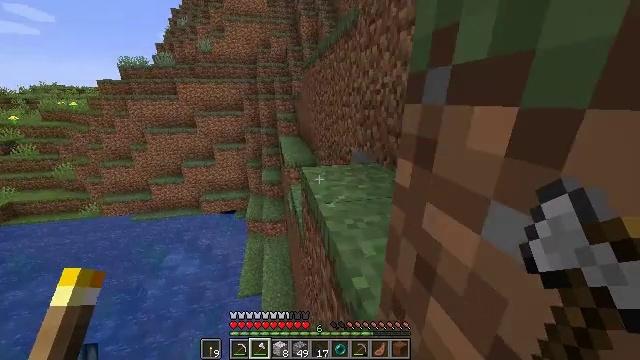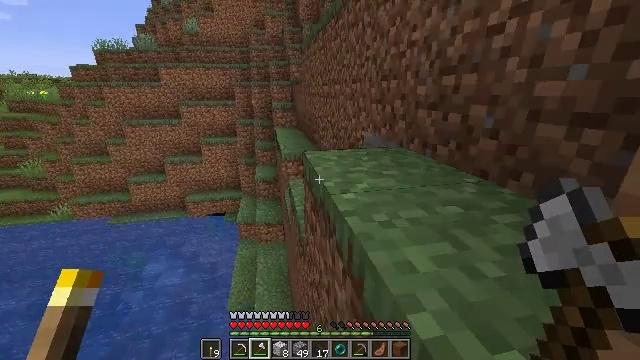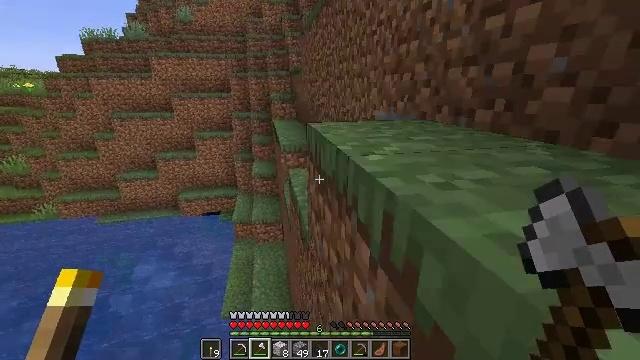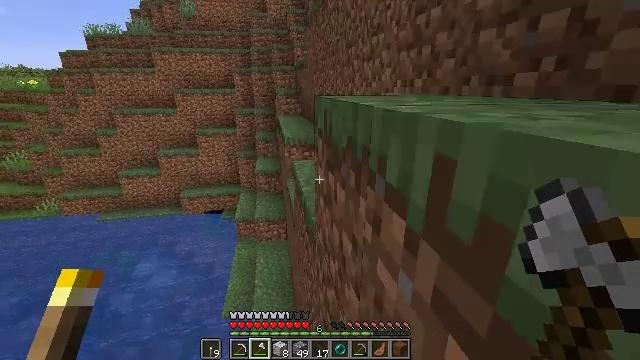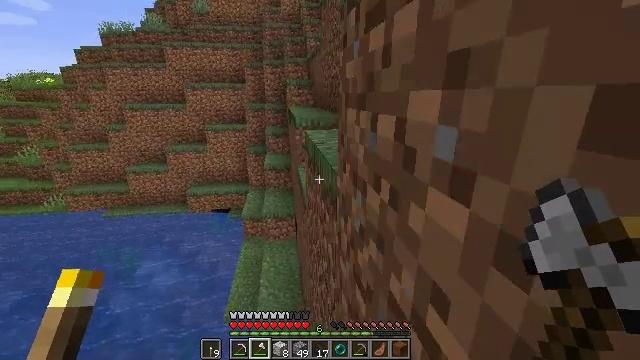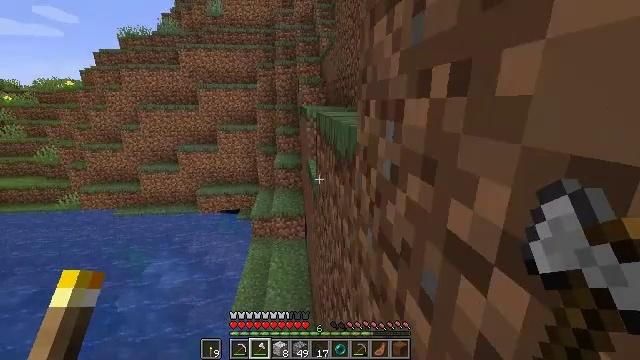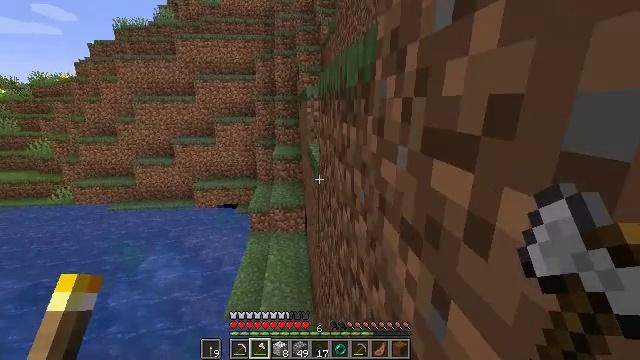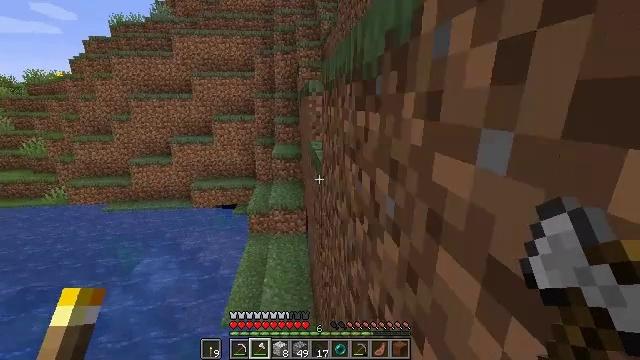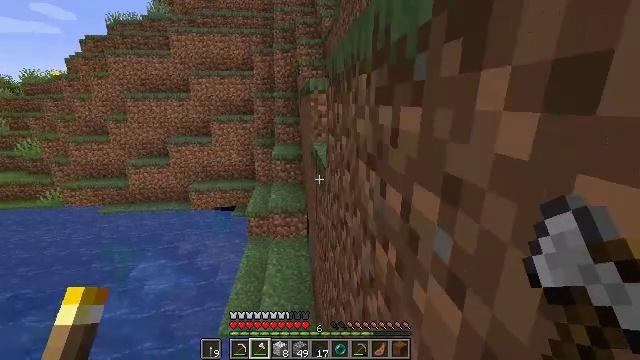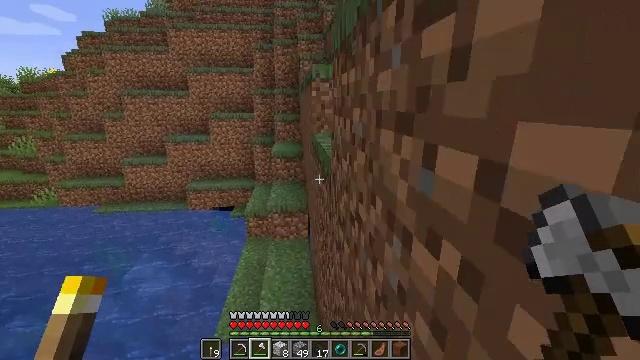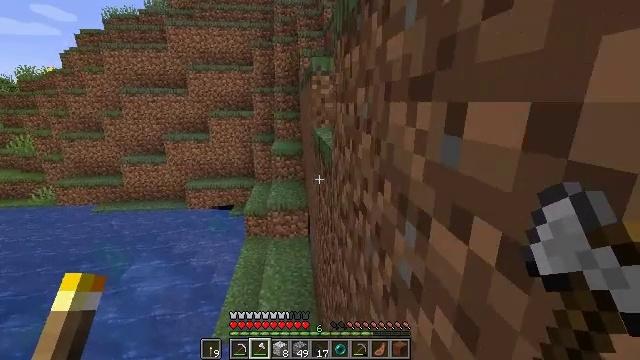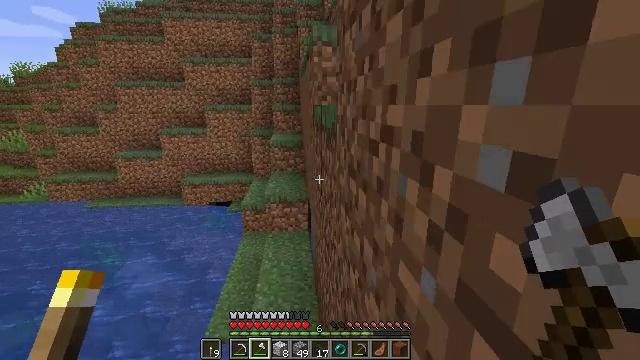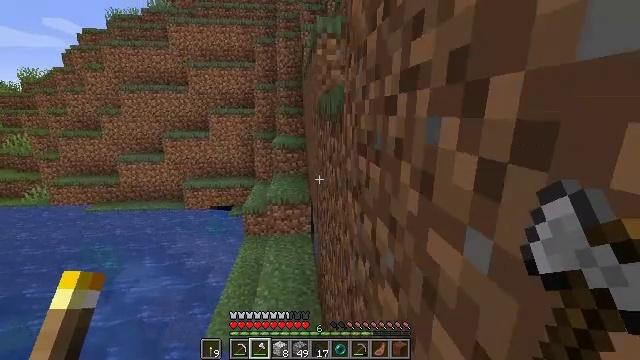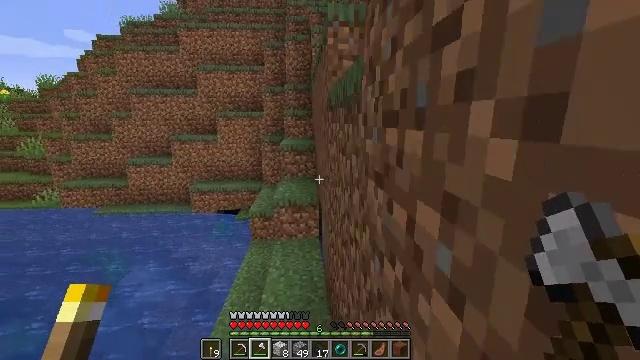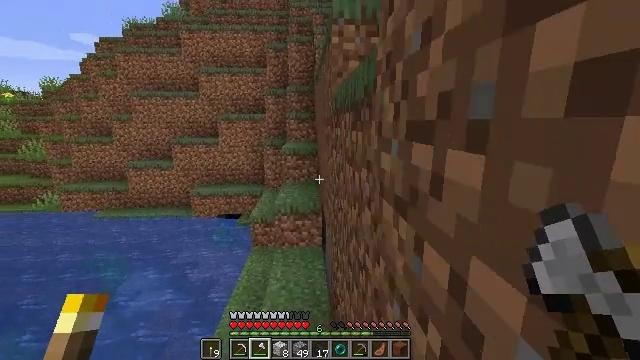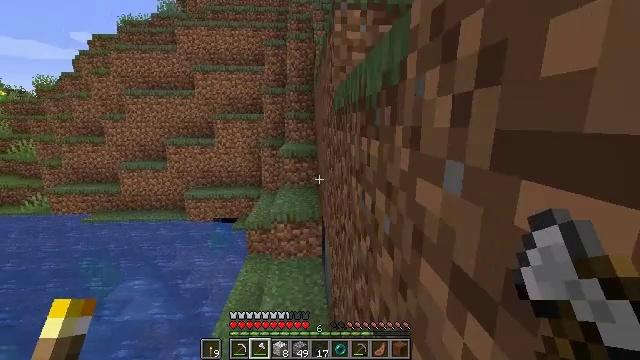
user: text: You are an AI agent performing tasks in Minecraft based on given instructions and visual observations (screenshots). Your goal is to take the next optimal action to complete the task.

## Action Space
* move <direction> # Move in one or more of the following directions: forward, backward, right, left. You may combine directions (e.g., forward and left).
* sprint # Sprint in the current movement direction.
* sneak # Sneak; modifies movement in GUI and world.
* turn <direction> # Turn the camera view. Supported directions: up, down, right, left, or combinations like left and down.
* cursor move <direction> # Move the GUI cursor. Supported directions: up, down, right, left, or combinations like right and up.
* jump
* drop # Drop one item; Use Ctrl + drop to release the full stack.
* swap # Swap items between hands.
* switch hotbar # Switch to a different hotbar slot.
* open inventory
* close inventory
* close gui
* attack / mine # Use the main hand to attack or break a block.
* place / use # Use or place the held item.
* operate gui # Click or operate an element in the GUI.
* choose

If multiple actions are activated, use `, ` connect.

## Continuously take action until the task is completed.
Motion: motion action
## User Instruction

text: Kill mobs.
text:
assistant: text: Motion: move forward, sprint
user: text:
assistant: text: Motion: move forward, sprint
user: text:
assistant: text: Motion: move forward, sprint, turn left
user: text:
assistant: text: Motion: move forward, sprint, turn left and up
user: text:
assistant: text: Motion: move forward, sprint, turn left and up
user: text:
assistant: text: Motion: move forward, sprint
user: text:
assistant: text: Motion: move forward, sprint
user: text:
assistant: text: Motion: move forward, sprint
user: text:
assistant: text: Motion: move forward, sprint
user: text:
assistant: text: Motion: move forward, sprint
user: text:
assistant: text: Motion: move forward, sprint
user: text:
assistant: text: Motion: move forward, sprint, turn up
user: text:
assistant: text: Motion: move forward, sprint, turn left and up
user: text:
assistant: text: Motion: move forward, sprint
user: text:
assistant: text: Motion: move forward, sprint
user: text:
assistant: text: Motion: move forward, sprint
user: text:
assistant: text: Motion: move forward, sprint, turn up
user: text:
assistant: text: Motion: move forward, sprint
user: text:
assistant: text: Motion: move forward, sprint
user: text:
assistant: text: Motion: move forward, sprint
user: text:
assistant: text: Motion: move forward, sprint
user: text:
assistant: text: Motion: move forward, sprint
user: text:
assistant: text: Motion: move forward and move left, sprint
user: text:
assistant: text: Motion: move forward and move left, sprint, turn right and down
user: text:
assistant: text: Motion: move forward and move left, sprint, turn right and down
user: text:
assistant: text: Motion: move forward and move left, sprint, turn right and down
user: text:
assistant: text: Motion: move forward and move left, sprint, turn right and down
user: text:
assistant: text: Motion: move forward and move left, sprint, turn right and down
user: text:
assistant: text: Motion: move forward and move left, sprint, turn right and down
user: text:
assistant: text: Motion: move forward, sprint, turn right and down